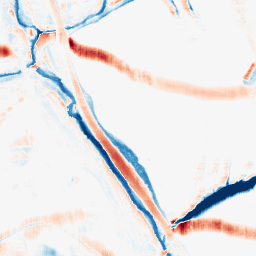
Category: morphological
Decomposition family: morphological_rect
Decomposition parameters: operation: average
width: 10
height: 20
Upsampling method: regularized
Upsampling parameters: scale: 4
lambda_reg: 0.01
Upsampling scale: 4